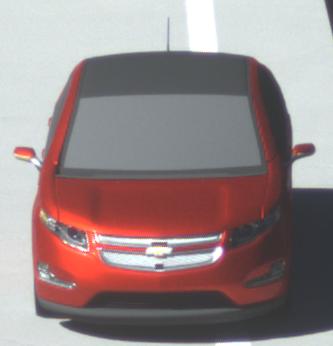
Make: Chevrolet
Model: Volt
Detailed model: Volt
Model produced from: 2011/11
Model produced until: 2014/08
Doors: 5
Color: red
Road condition: dry road
Daytime: morning or afternoon
Contrast: high contrast